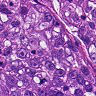
Metastatic tissue present: yes